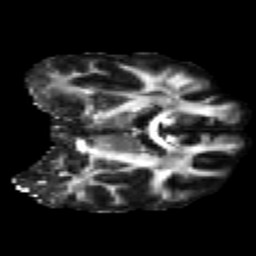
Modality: FA
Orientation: coronal
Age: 48
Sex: male
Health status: healthy
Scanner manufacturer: philips
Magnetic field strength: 3 T
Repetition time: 4.378 s
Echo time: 0.09797 s